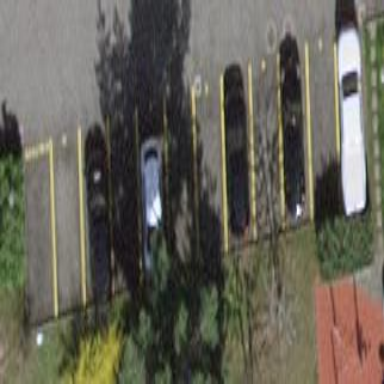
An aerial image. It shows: Parking area with surface.